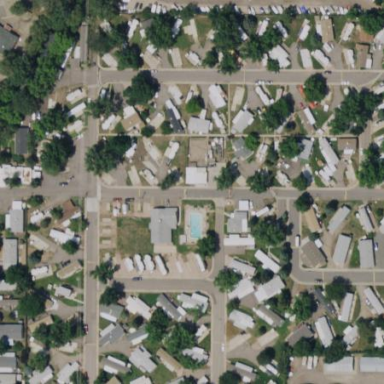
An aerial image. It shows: Residential area known as trailer park.